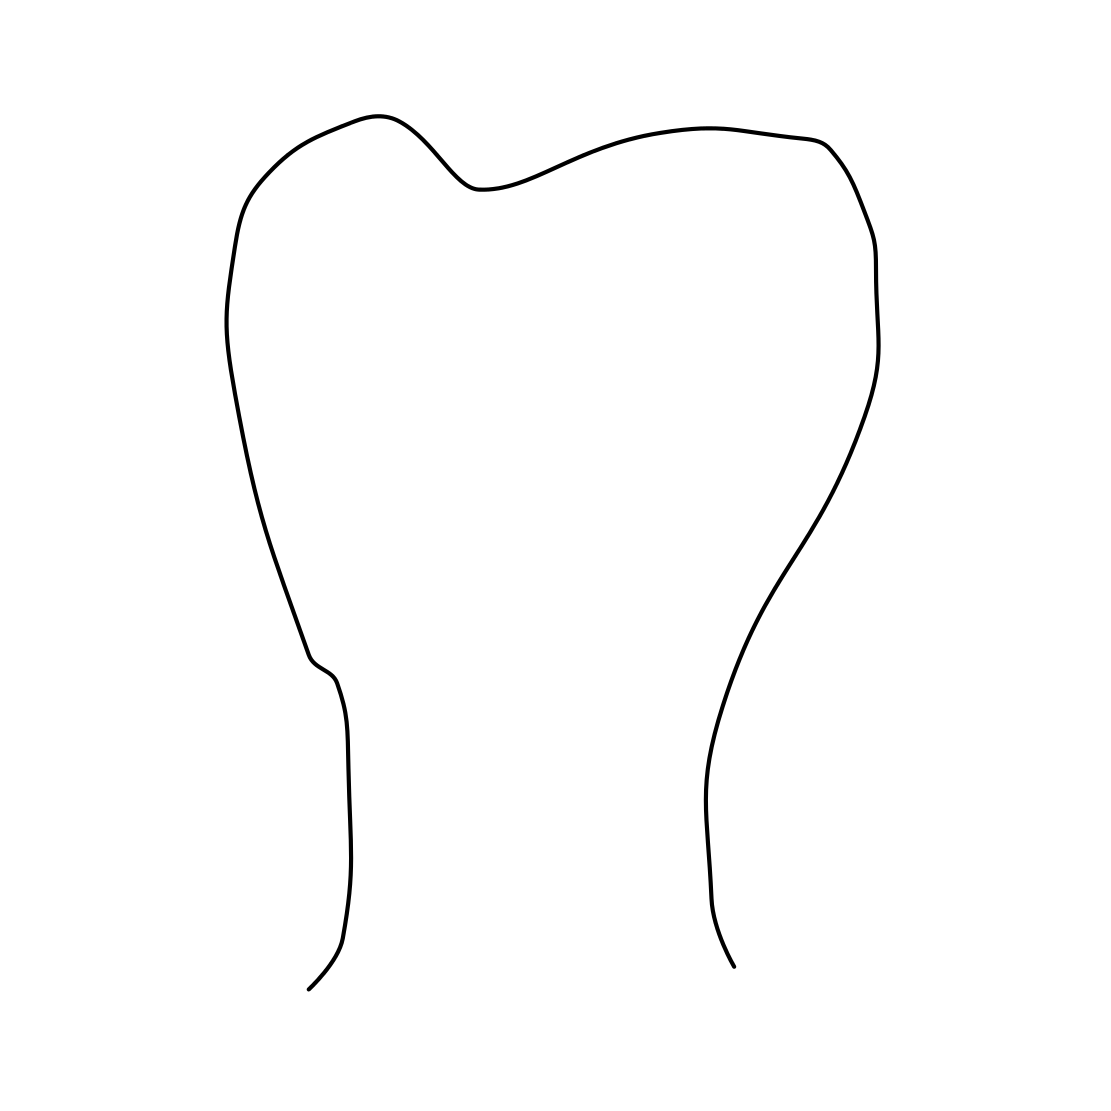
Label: tooth